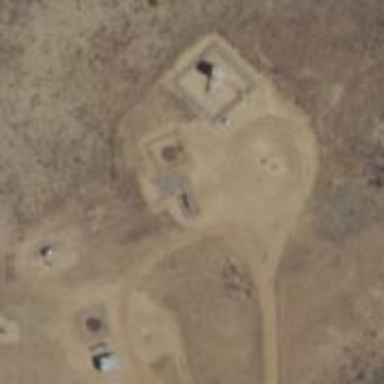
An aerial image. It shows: Petroleum well.